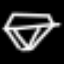
Label: diamond